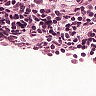
Metastatic tissue present: yes